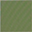
Piece: xx